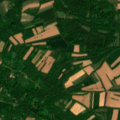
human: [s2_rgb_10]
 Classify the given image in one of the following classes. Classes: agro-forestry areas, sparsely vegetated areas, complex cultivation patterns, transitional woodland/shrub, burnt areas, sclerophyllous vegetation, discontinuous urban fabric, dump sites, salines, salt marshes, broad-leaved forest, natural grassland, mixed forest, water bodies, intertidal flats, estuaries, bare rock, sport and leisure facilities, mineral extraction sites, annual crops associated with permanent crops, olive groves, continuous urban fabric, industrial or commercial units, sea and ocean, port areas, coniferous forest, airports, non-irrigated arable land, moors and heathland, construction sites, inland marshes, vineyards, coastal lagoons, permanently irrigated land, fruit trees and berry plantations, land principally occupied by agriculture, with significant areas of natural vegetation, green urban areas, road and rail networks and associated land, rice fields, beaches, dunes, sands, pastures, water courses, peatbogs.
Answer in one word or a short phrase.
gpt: non-irrigated arable land, broad-leaved forest, transitional woodland/shrub